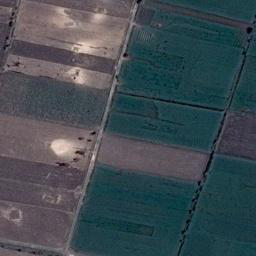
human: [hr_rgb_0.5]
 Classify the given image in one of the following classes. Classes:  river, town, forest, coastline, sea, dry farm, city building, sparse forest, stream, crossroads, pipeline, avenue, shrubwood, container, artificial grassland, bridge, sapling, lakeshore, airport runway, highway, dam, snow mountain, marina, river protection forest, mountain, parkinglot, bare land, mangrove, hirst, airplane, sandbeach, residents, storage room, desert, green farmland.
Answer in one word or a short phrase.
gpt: green farmland